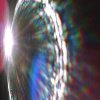
Label: sunburn